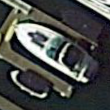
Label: Civil_yacht